Question: I'd like to change the Odoo language, but only the english language is available. Is there any way to add other languages?

Any help will be appreciated.
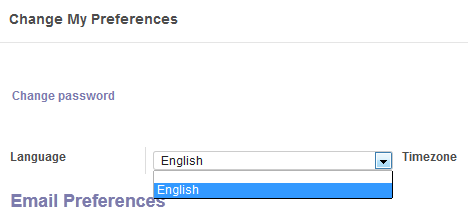
Answer: You need to install the additional languages on the 'Settings' menu.
Login as 'admin' and make sure you have the 'Technical Features' enabled (On user 'admin', 'Access Rights' tab, 'Technical Features' checkbox).
On the 'Settings | Translations | Load a translation' menu option you open a wizard to select and add to your database the language of your choice.